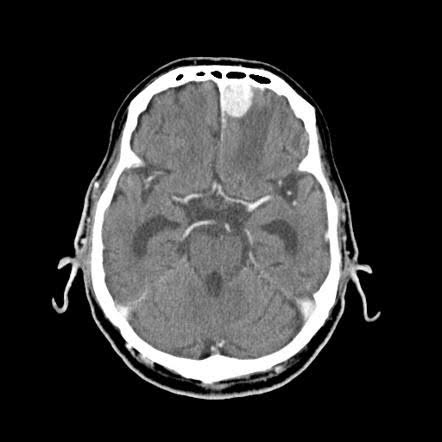
Label: meningioma